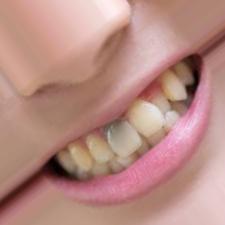
Condition: Tooth Discoloration